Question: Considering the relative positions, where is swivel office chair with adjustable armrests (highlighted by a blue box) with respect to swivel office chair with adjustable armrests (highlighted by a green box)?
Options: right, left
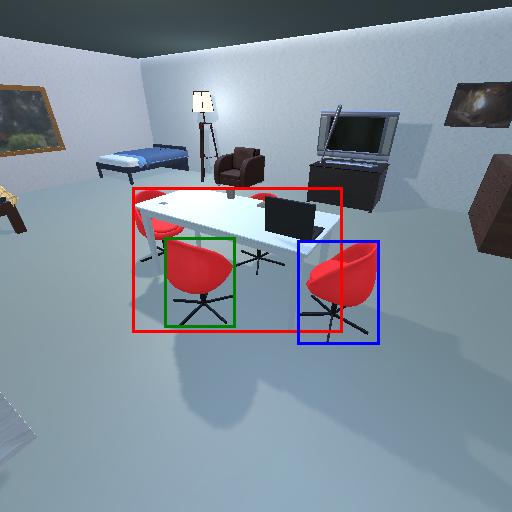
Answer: right